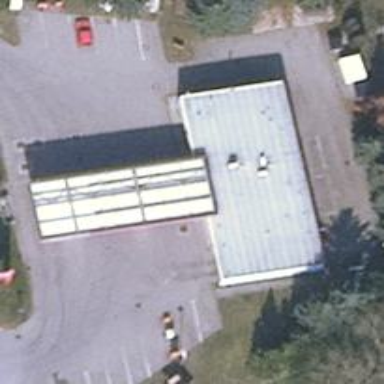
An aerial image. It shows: Fuel station.